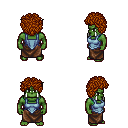
a pixel art fantasy rpg character, male body template, orc, green skin, blue vest, robe skirt, brunette curly afro hairstyle, four views (front, back, left, right), 2x2 character sprite sheet, small pixel art, hard edges, no anti-aliasing